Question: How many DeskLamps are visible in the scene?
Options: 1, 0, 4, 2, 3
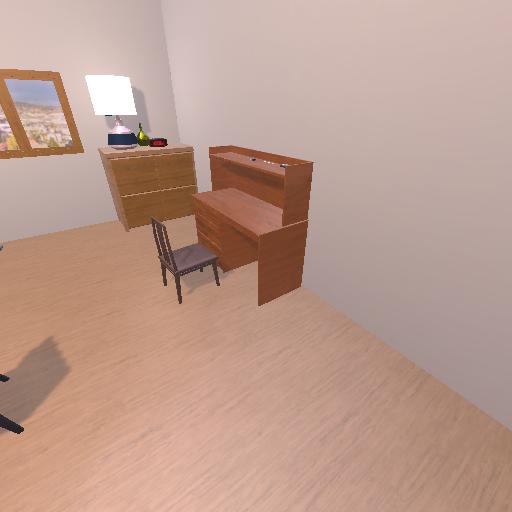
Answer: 1